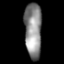
Tissue: lung
Cell type: T cells
Senescence score: 0.2176
Nuclear area (px): 938
Mean DAPI intensity: 138.742